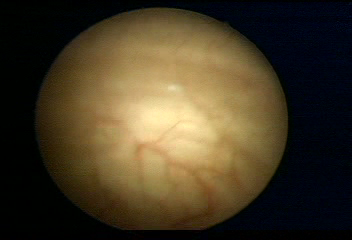
Modality: WLC
Class: Normal mucosa
Bladder cancer association: No